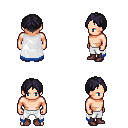
a pixel art fantasy rpg character, male body template, human, light skin, white trimmed cape, white pants, raven parted hairstyle, maroon shoes, four views (front, back, left, right), 2x2 character sprite sheet, small pixel art, hard edges, no anti-aliasing